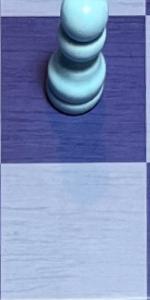
Label: Empty